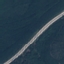
Land use / land cover: Highway